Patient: sex M, age 76
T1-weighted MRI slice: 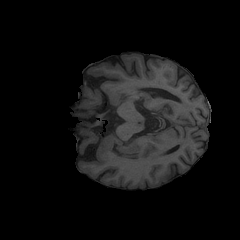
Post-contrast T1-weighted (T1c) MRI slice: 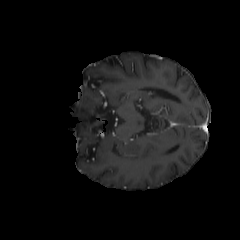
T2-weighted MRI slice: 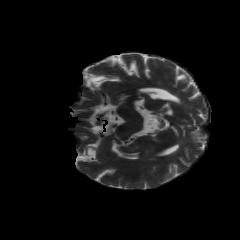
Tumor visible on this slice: no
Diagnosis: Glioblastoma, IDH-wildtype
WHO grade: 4